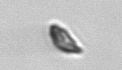
Label: Cryptophyta